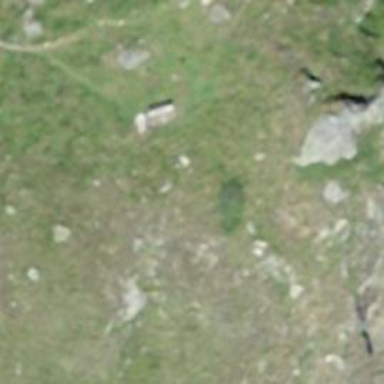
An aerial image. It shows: Bench.